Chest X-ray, PA view. Patient: 55 years old, sex F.
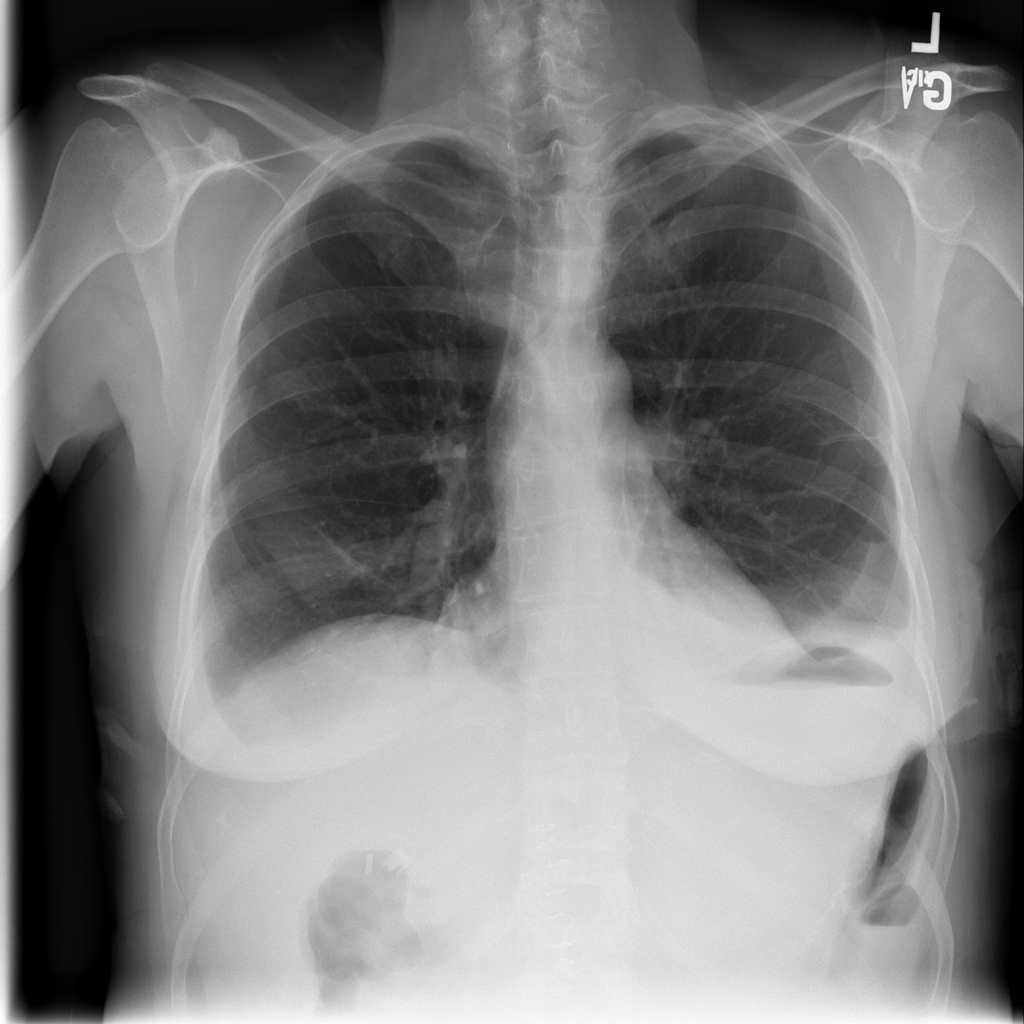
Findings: Atelectasis, Effusion